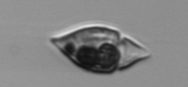
Label: Amphidinium